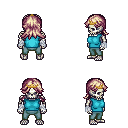
a pixel art fantasy rpg character, male body template, skeleton, teal sleeveless shirt, teal pants, white blonde loose hair, gold tiara, white cloth bandages, four views (front, back, left, right), 2x2 character sprite sheet, small pixel art, hard edges, no anti-aliasing